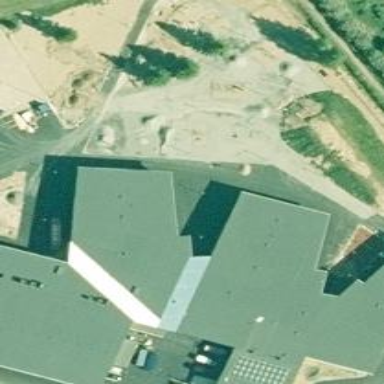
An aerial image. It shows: School building.